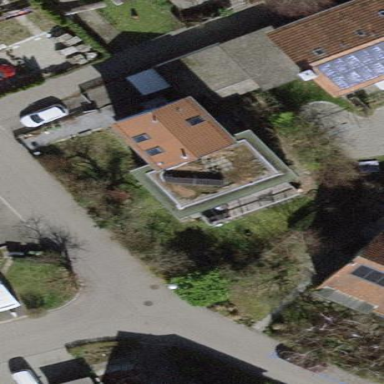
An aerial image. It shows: Building with tile roof.